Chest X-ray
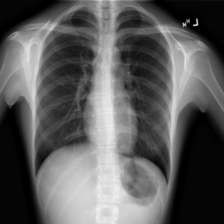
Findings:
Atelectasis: negative
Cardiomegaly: negative
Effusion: negative
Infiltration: negative
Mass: negative
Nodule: negative
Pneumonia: negative
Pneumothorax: negative
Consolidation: negative
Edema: negative
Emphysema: negative
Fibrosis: negative
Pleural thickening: negative
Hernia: negative